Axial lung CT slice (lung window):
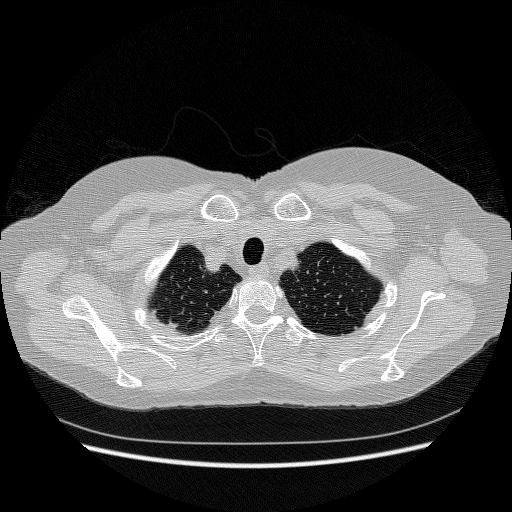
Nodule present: no